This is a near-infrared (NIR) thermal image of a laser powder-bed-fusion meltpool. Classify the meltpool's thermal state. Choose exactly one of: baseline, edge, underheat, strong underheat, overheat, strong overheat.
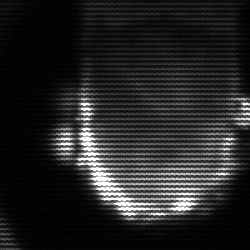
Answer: baseline